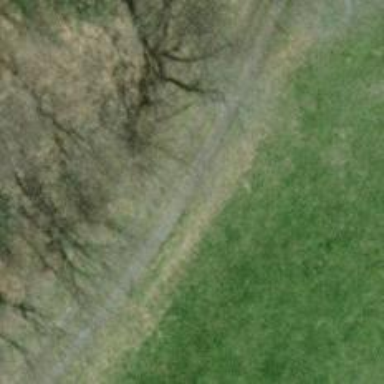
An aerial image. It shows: Unpaved track with grade3 track type.